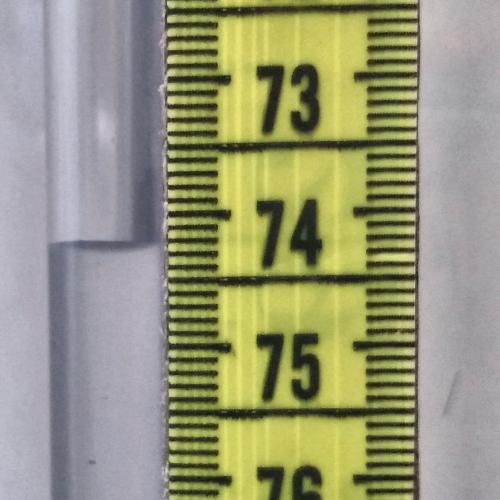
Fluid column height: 74.2 cm